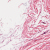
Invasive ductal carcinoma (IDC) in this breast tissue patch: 0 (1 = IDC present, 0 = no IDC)